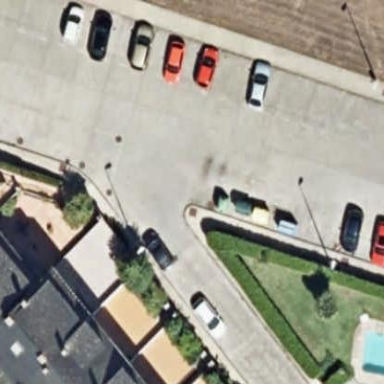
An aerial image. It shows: Parking area with surface.